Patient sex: M
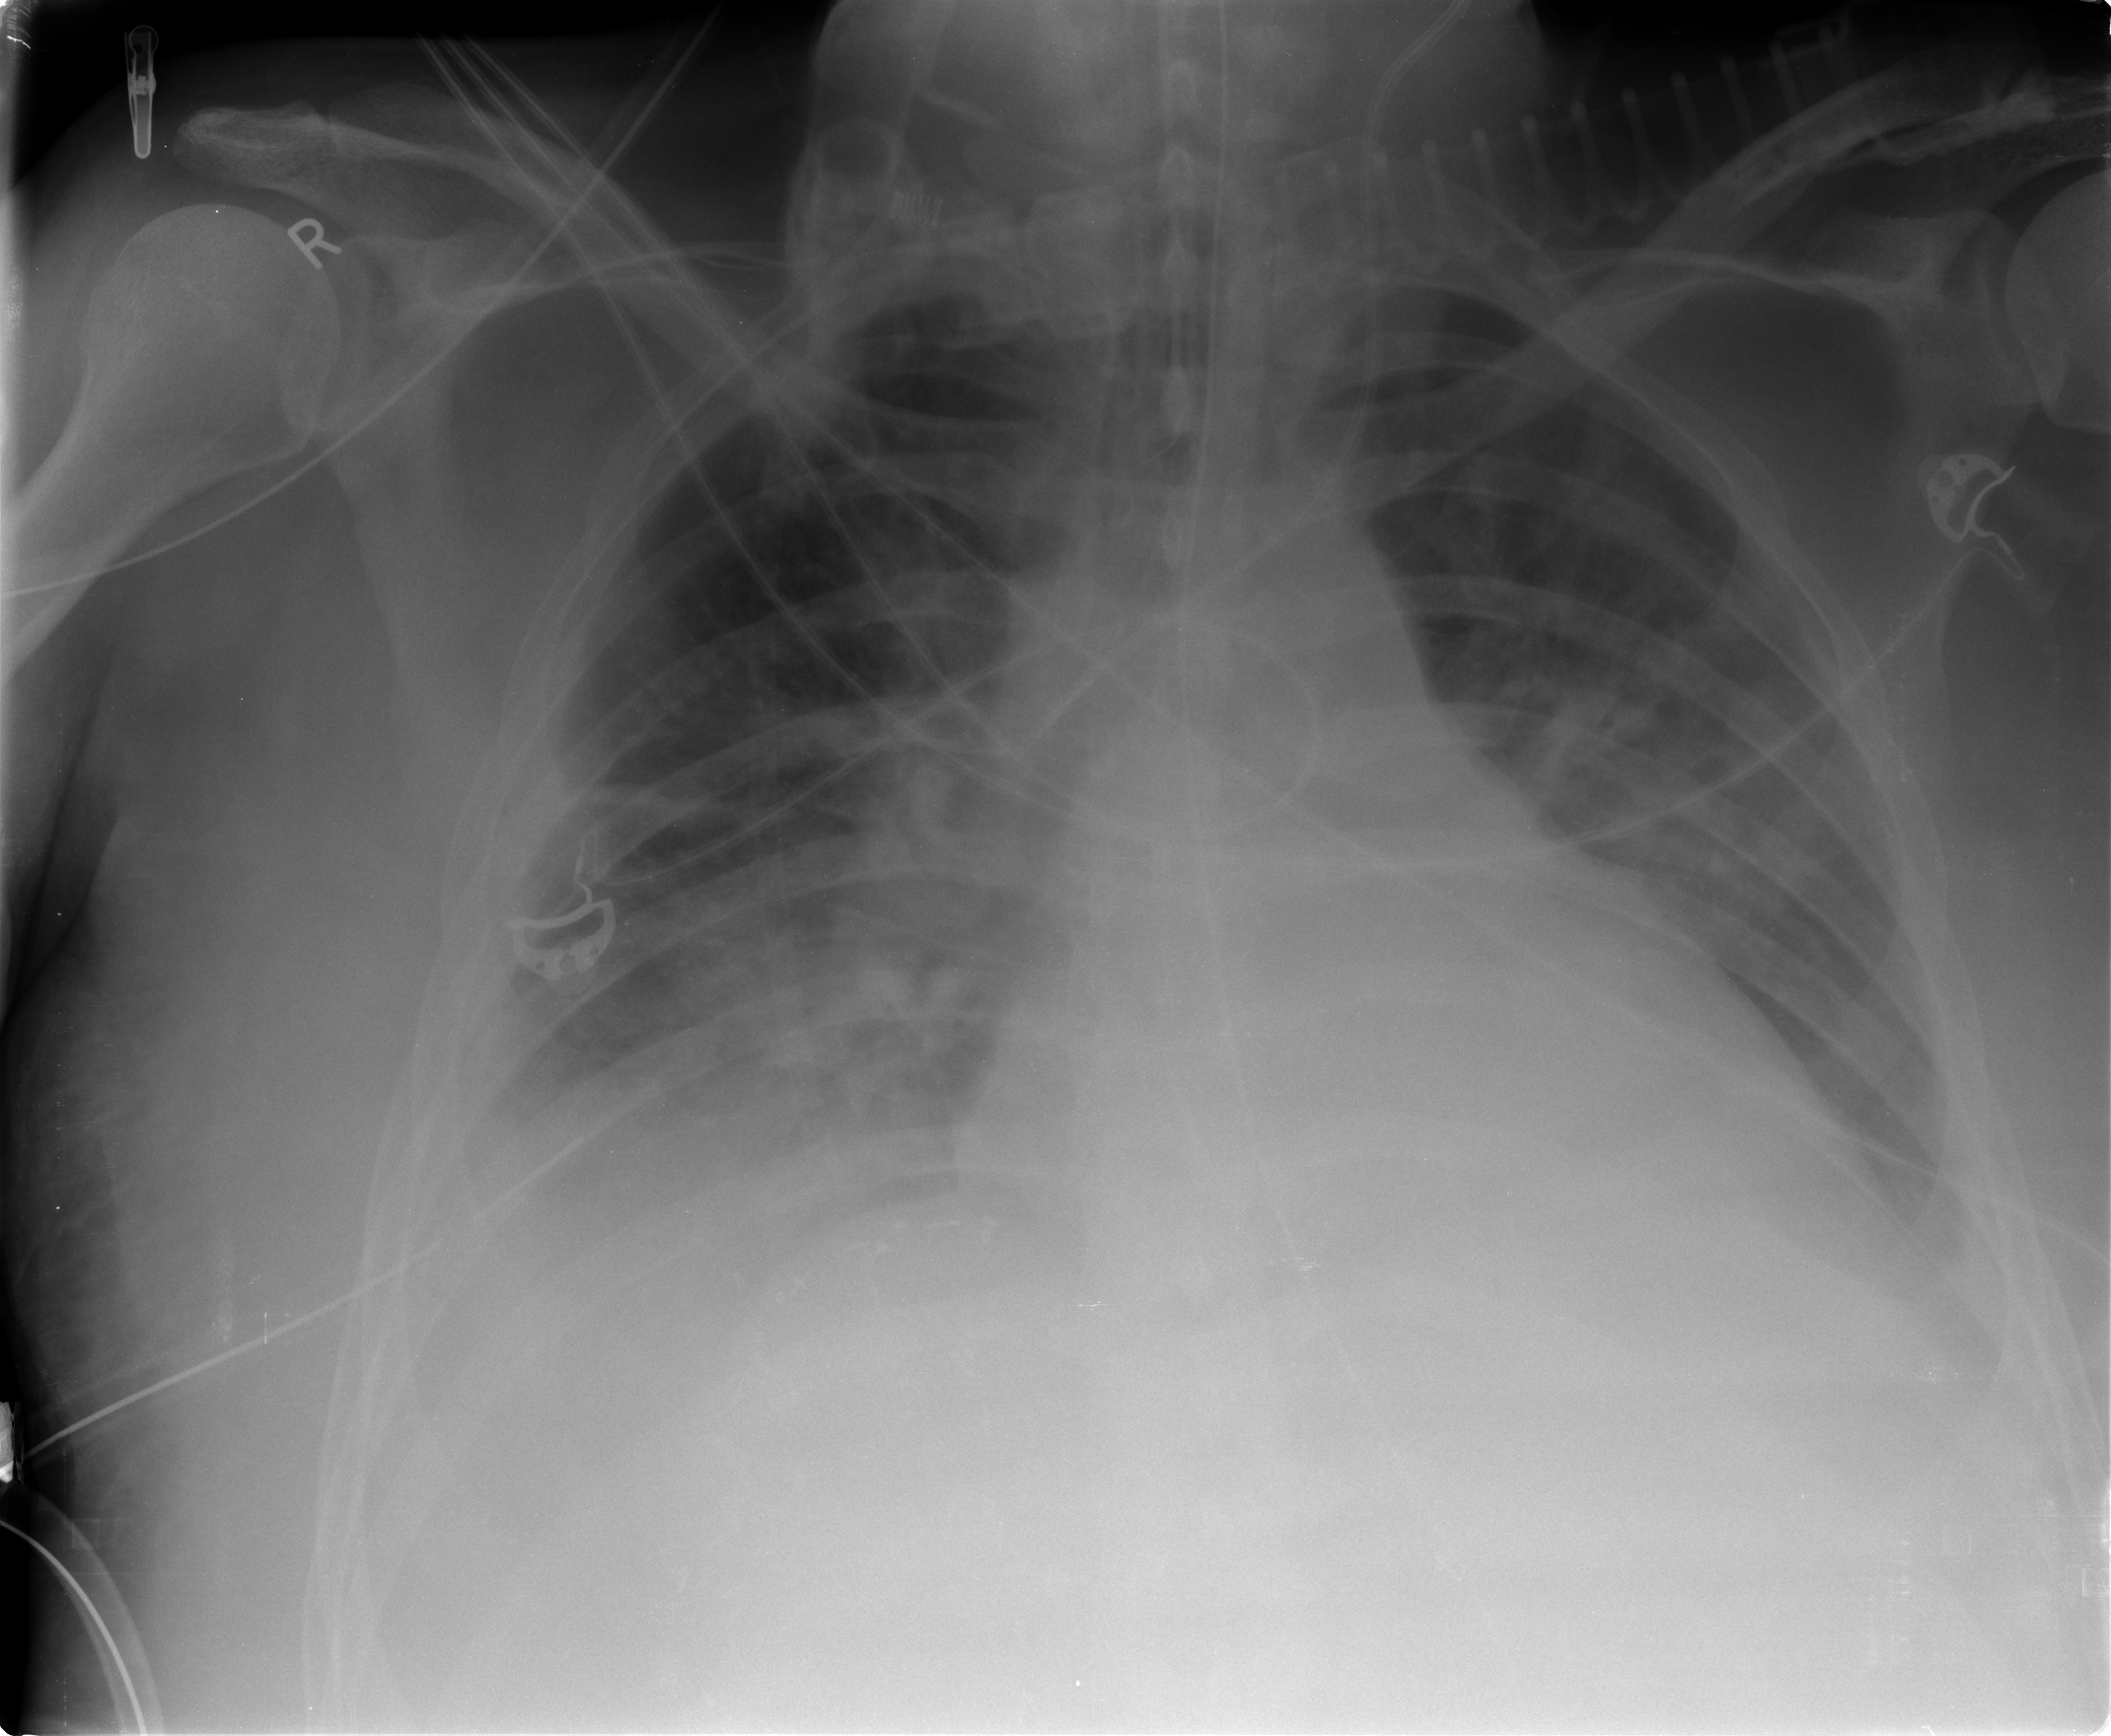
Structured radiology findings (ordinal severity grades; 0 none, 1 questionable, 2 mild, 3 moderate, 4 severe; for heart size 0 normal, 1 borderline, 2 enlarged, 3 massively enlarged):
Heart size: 2
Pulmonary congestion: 2
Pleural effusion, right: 2
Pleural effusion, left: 2
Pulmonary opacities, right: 2
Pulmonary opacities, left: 2
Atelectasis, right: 2
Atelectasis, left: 2